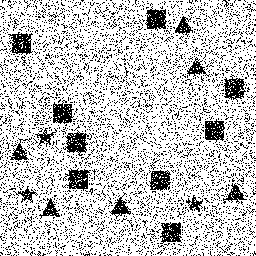
Squares: 9
Triangles: 6
Stars: 3
Total shapes: 18